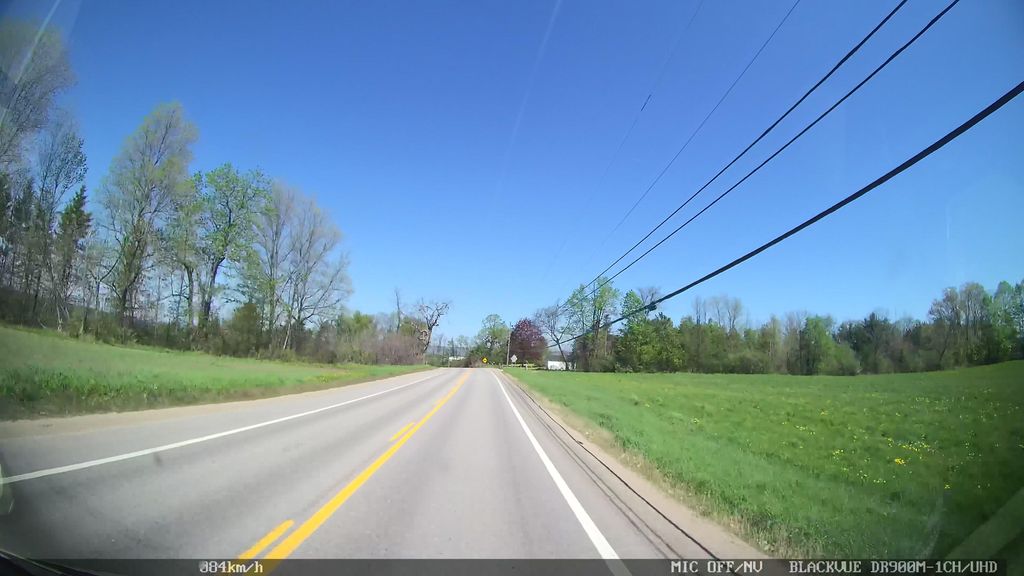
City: ottawa-gatineau